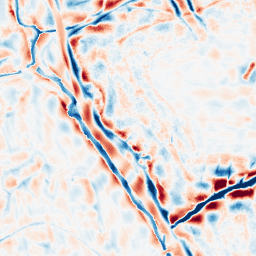
Category: wavelet
Decomposition family: wavelet_biorthogonal
Decomposition parameters: wavelet: bior3.5
level: 4
Upsampling method: quintic
Upsampling parameters: scale: 4
Upsampling scale: 4